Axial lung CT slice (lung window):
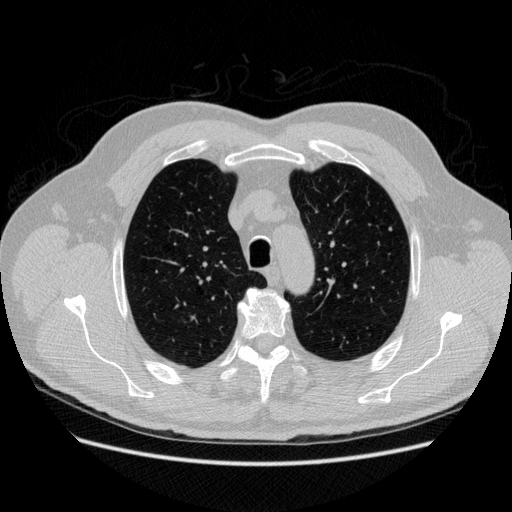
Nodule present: yes
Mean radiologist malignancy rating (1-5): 4